Question: Everywhere I look when seeking for a way to hide a Java applications dock icon, I see and . However I don't see one.
My question is
This is a view of my project files in eclipse, as you can see there is a manifest, but no info.plist:

Is there something i'm not getting about the info.plist file?
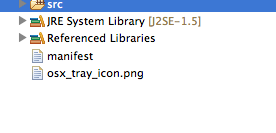
Answer: The Info.plist is generated by Eclipse and resides in the application bundle. To create an app bundle in Eclipse, select Export > Mac OS X application bundle. Select an output directory and you should see a directory like this created:
'''
MyApp.app/
'''
Inside of MyApp.app is a subdirectory called Contents. Here is where you'll find the Info.plist file.
'''
MyApp.app/Contents/Info.plist
'''
The Info.plist file (nor any of the application bundle files) won't appear in your project. These are generated build files.